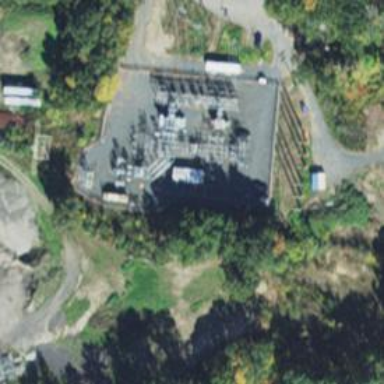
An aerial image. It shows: Switch for power supply.